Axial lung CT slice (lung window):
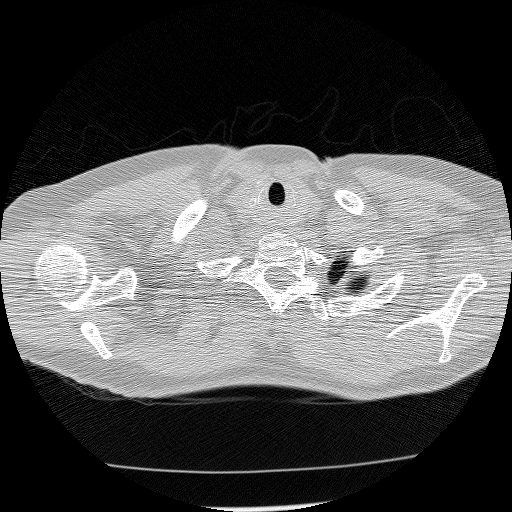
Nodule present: no